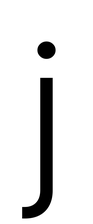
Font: Inter_Light